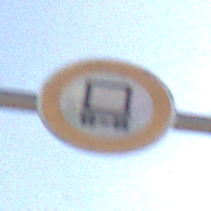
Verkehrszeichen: VerbotKennzeichnungspflichtigeKraftfahrzeugeGefaehrlicheGueter
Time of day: Midday
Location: Outdoor (Nature)
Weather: PartlyCloudy
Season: NotSpecified
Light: Natural